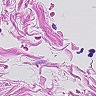
Metastatic tissue present: no